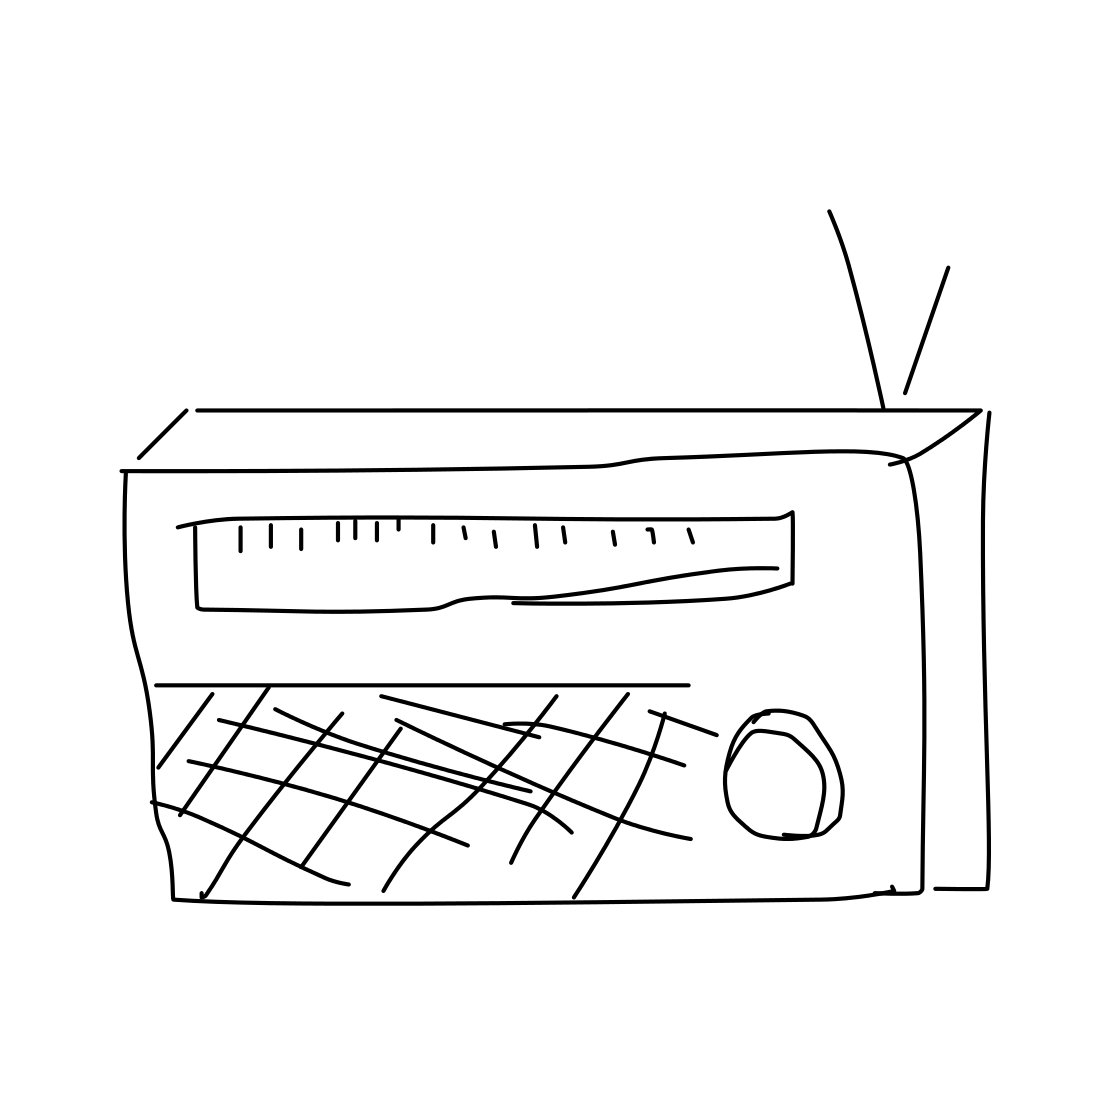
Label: radio